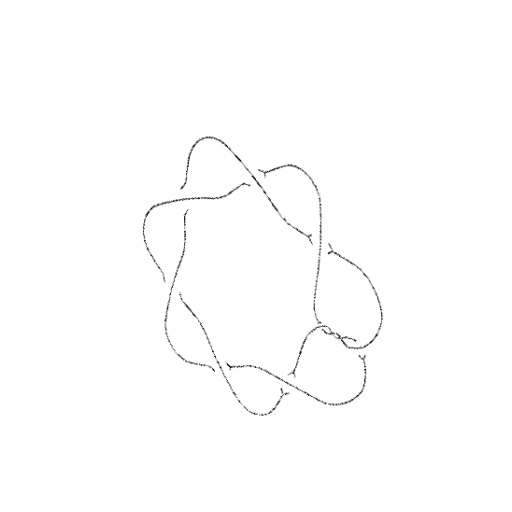
Crossing number: 10